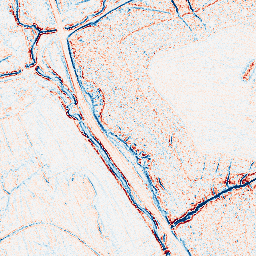
Category: edge_preserving
Decomposition family: bilateral
Decomposition parameters: d: 5
sigma_color: 150
sigma_space: 150
Upsampling method: sinc_blackman
Upsampling parameters: scale: 2
kernel_size: 8
Upsampling scale: 2